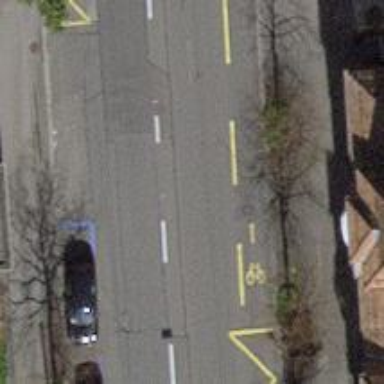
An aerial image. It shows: Tertiary road with asphalt surface and sidewalks on both sides. The road has trolley wires.